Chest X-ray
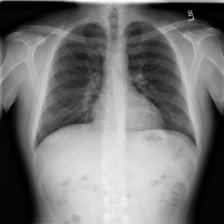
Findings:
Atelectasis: negative
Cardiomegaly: negative
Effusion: negative
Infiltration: negative
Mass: negative
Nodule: negative
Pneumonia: negative
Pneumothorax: negative
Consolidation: negative
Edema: negative
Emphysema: negative
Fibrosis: negative
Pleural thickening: negative
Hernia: negative